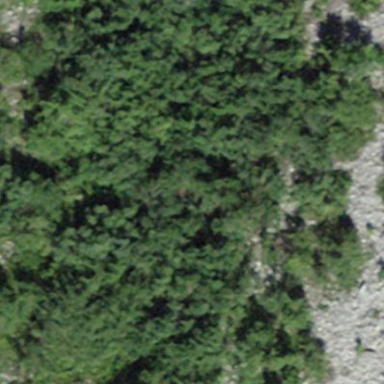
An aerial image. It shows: Forest area.